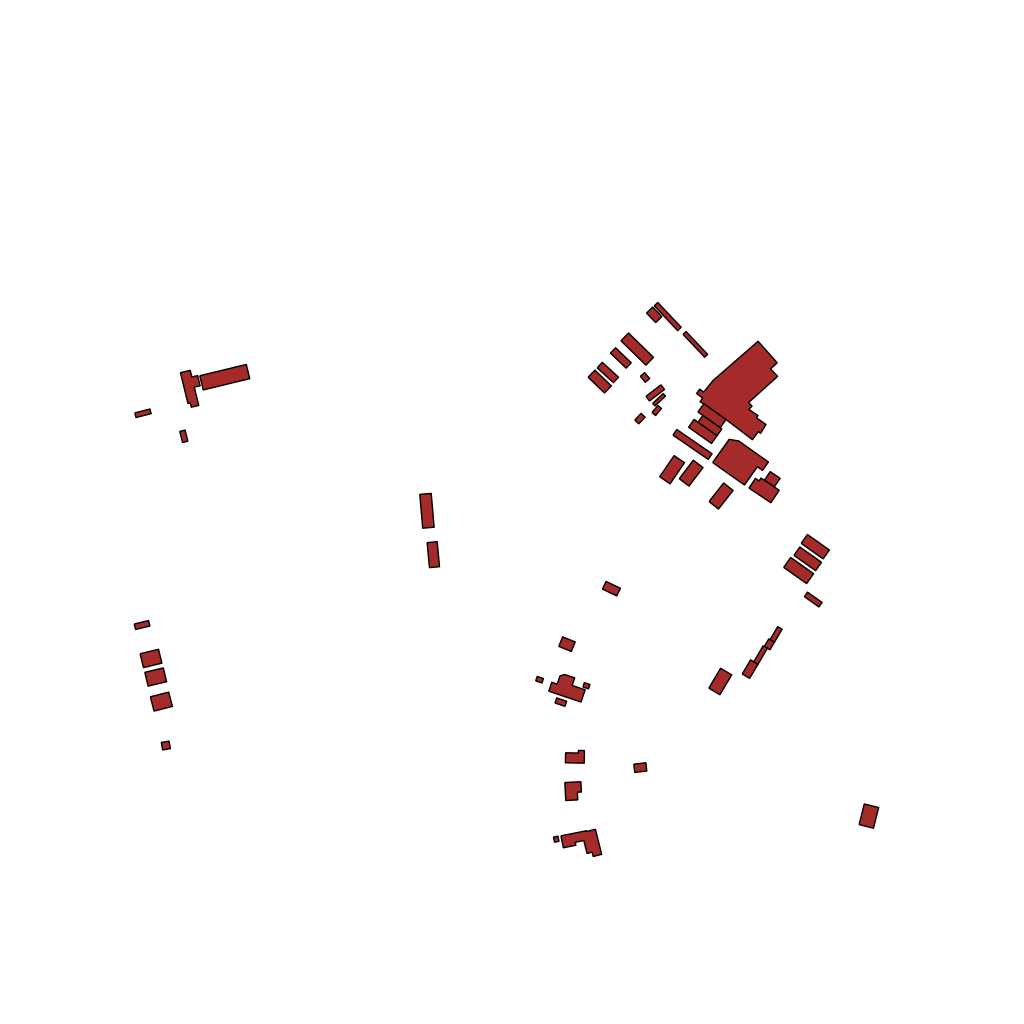
Tags: overhead vector_map, industrial, recreation, residential, special, individual_rise, low_rise, density_1, Facility, 1.0 km²